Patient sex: M
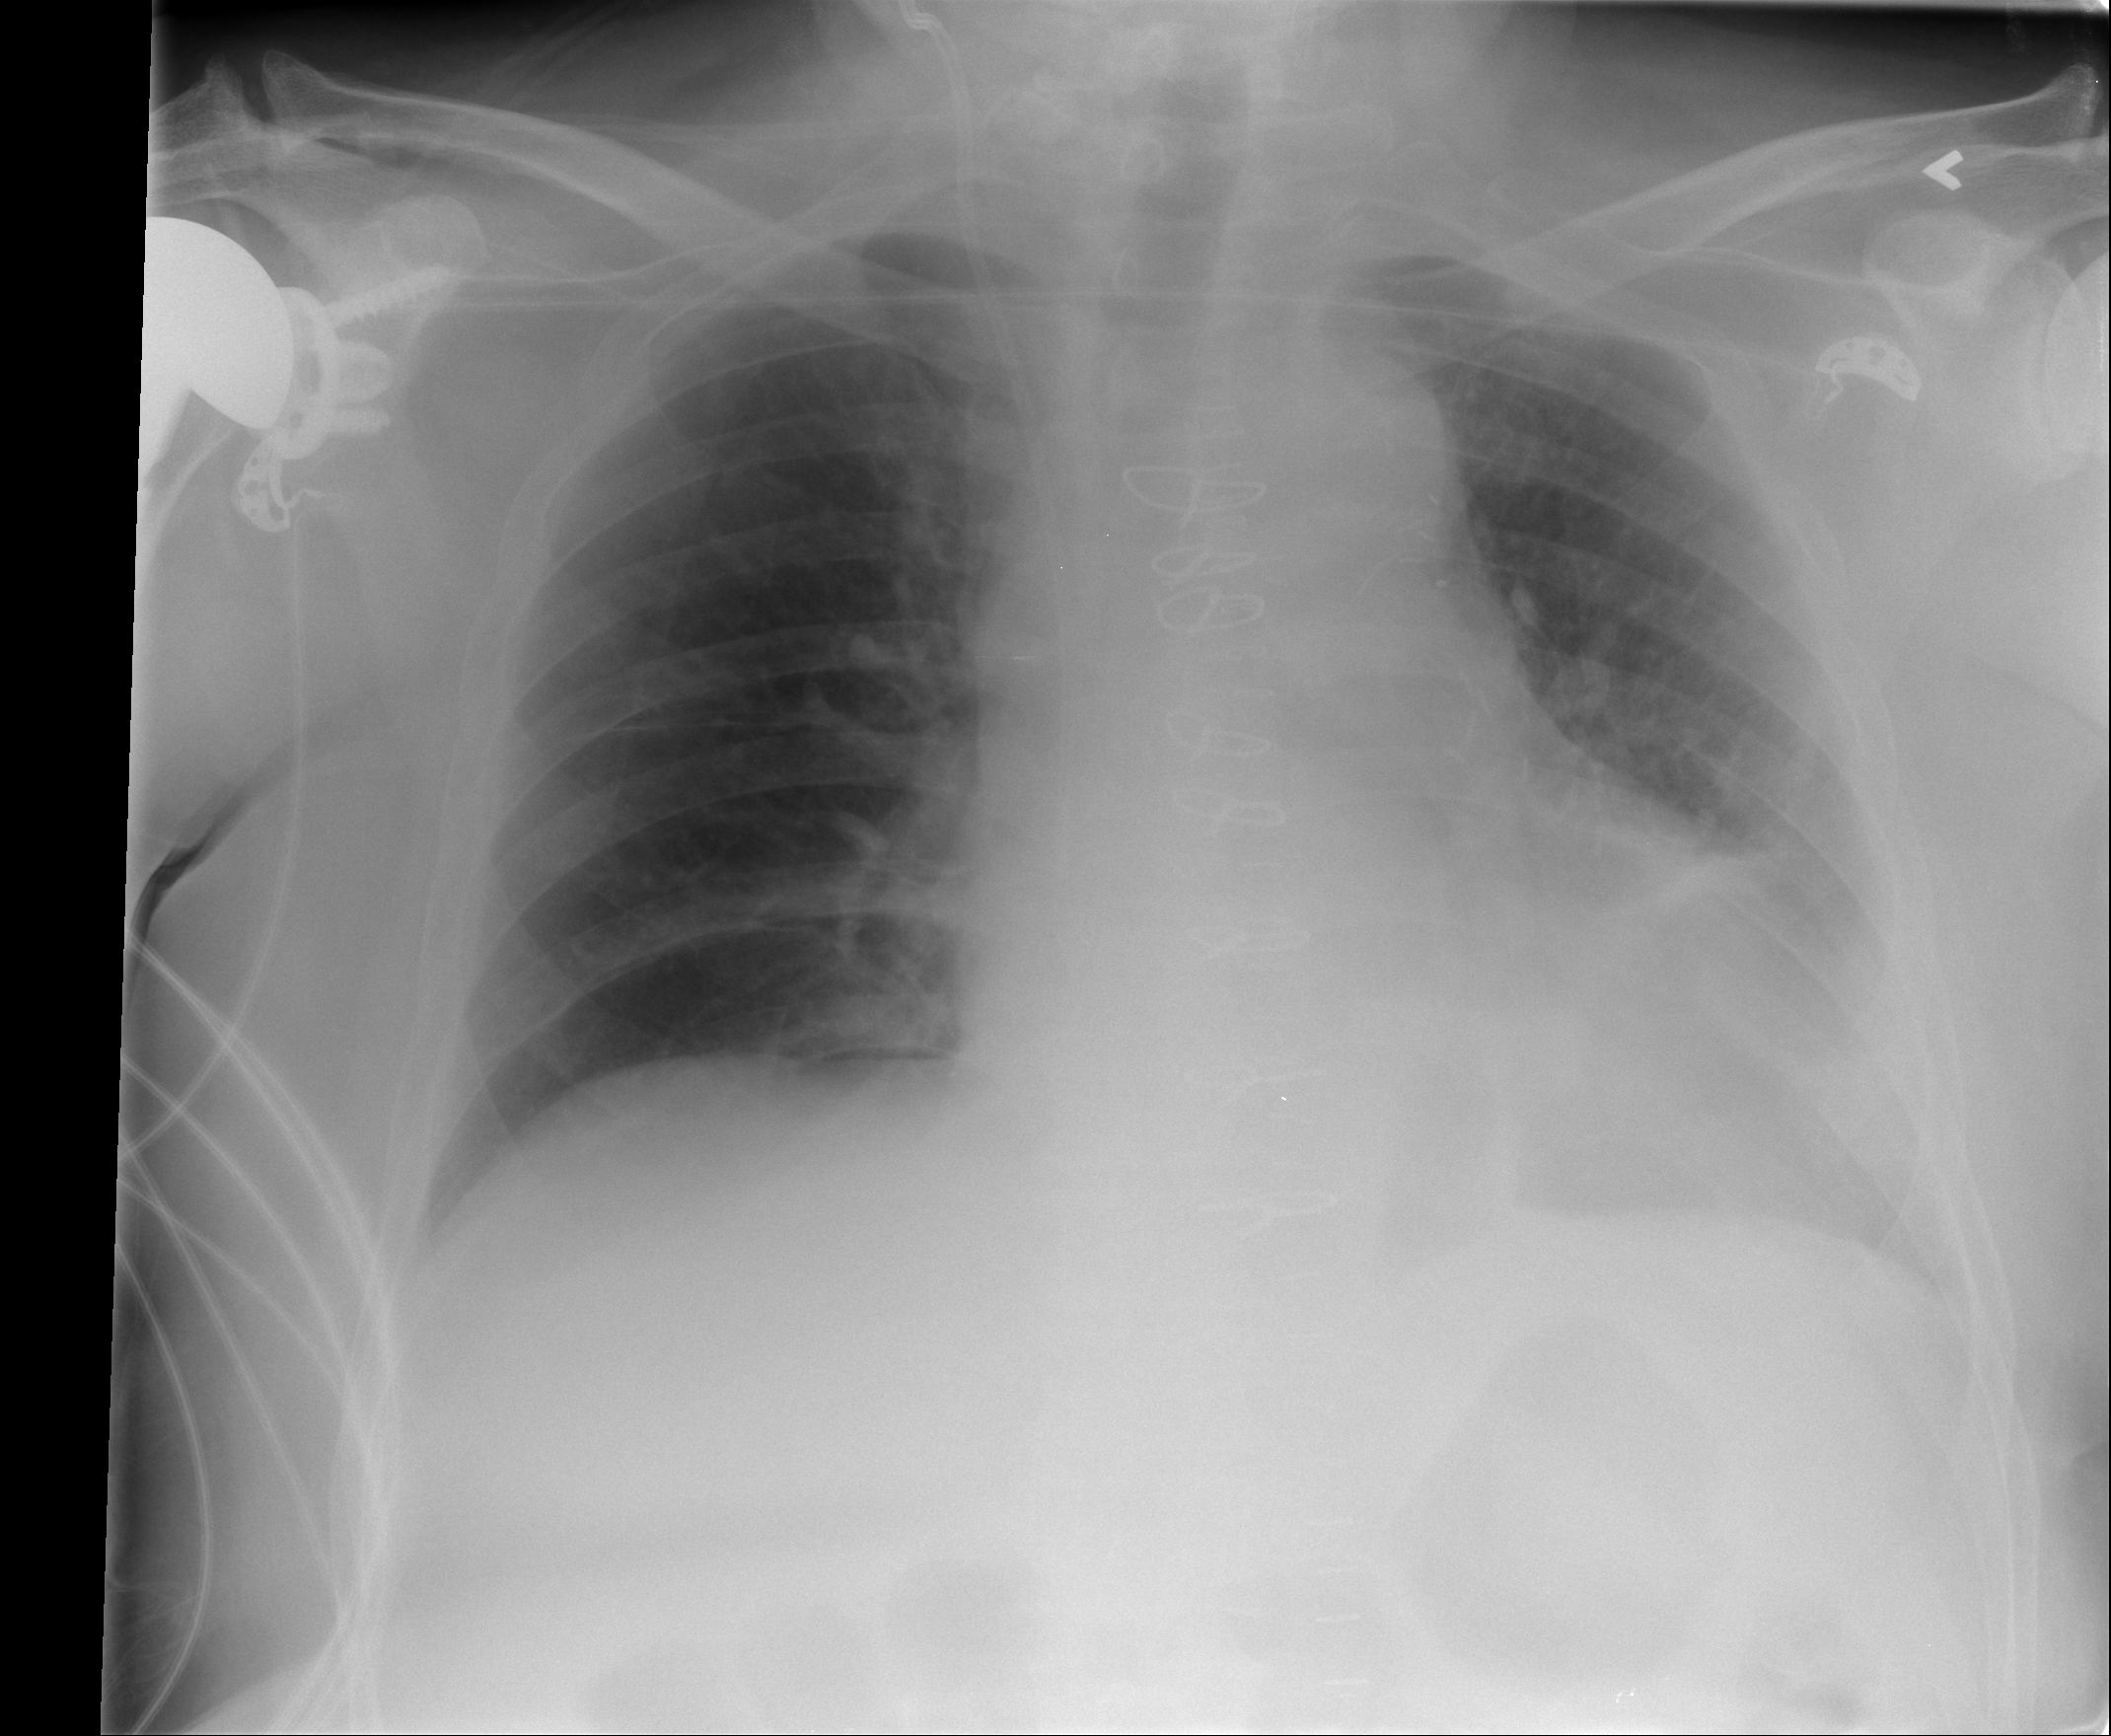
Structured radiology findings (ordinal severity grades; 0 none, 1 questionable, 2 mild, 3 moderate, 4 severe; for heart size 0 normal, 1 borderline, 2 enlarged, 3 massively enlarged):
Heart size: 2
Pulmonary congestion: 0
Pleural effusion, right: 0
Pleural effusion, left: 2
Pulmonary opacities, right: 0
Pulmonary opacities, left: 0
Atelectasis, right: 0
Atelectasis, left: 2